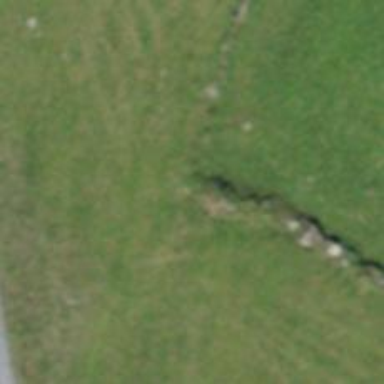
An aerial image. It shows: Dry stone wall barrier.